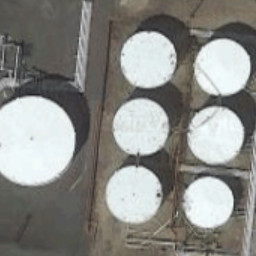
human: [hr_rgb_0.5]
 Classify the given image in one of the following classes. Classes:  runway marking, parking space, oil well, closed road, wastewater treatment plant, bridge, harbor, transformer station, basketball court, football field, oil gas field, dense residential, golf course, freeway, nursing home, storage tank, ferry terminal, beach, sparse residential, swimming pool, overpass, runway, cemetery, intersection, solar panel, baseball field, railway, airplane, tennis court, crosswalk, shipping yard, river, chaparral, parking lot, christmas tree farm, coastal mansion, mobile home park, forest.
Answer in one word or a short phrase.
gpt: storage tank